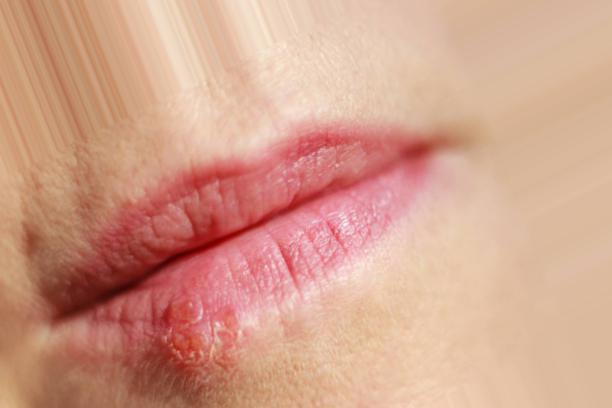
Condition: Mouth Ulcer